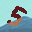
Label: 5